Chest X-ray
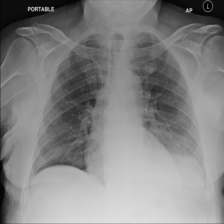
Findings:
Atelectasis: negative
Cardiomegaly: negative
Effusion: positive
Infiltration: negative
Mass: negative
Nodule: negative
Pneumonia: negative
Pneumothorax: negative
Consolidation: negative
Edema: negative
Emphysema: negative
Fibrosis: negative
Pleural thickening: negative
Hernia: negative